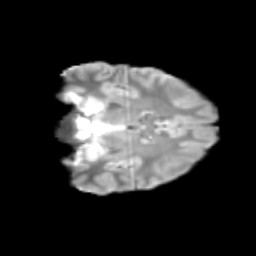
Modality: T2w
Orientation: coronal
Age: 13
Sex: male
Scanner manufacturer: siemens
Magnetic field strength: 3 T
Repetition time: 3.8 s
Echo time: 0.07 s